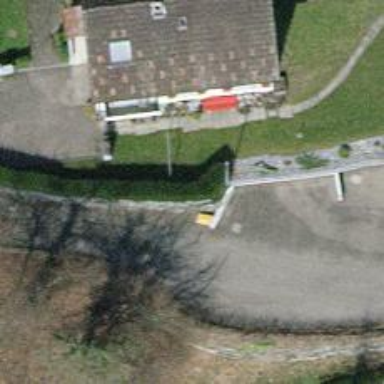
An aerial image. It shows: Hedge acting as barrier.